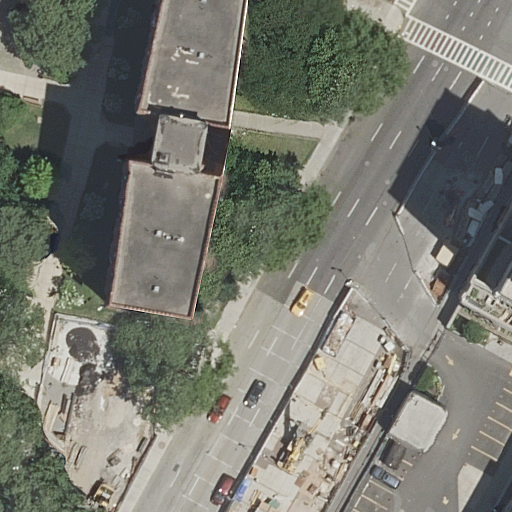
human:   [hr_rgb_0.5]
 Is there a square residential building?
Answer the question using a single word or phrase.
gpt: no

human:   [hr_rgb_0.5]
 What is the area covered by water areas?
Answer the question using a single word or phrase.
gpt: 0m2

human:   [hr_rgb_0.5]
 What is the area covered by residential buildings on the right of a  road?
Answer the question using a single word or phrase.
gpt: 1122m2

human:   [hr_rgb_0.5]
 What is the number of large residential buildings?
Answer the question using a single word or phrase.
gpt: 1

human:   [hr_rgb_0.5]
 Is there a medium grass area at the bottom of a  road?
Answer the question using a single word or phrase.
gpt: yes

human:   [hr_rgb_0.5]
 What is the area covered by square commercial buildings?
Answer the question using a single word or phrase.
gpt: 0m2

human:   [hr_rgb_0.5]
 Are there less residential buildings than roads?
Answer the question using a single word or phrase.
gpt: yes

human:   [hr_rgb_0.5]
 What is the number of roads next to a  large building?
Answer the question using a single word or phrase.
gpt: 15

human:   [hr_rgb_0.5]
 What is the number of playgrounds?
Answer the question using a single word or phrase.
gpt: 1

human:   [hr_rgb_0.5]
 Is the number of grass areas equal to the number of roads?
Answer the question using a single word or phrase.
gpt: no

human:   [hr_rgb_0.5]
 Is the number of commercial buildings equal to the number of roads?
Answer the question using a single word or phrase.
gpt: no

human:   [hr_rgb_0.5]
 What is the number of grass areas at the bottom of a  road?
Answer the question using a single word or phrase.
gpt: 3

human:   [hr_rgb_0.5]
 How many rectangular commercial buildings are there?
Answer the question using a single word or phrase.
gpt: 0

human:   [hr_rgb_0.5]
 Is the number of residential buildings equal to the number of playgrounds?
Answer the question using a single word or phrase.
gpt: no

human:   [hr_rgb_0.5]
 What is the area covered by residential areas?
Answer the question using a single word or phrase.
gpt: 3538m2

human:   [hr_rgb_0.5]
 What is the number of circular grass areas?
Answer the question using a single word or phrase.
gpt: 0

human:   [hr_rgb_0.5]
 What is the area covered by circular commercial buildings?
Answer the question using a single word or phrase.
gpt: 0m2

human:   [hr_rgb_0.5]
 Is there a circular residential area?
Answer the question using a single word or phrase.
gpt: no

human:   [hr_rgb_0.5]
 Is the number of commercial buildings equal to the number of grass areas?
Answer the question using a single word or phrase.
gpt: no

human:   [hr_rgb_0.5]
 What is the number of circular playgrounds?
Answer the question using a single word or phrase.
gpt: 0

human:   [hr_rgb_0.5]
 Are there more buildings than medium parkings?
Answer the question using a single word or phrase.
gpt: yes

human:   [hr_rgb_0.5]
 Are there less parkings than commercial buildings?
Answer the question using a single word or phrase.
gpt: no

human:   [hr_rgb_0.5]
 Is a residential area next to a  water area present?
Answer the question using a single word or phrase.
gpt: no

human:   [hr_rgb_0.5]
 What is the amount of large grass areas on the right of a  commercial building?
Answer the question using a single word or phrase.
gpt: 0

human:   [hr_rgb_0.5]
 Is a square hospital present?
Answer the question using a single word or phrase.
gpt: no

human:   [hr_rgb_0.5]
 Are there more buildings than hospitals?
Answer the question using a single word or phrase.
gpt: yes

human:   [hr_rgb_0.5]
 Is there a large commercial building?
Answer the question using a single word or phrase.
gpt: no

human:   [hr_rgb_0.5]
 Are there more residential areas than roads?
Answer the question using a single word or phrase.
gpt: no

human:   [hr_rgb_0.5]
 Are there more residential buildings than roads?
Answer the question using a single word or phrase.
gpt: no

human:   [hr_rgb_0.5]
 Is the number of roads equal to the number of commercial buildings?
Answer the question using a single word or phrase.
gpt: no

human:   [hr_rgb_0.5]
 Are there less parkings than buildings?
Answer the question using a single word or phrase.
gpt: yes

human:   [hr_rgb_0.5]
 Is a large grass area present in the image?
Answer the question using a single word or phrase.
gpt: yes

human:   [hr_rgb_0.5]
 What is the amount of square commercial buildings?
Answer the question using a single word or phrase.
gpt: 0

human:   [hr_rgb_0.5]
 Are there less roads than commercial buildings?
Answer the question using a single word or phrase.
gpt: no

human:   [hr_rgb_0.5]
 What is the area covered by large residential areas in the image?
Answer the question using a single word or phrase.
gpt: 3538m2

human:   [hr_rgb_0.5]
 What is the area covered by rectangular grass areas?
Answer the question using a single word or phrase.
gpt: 113m2